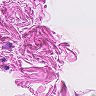
Metastatic tissue present: no